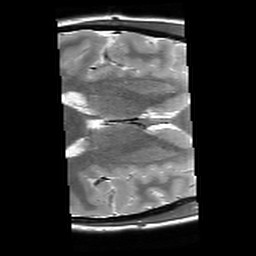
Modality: T2starw
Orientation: axial
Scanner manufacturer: siemens
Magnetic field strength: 3 T
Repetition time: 8.1 s
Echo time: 0.05 s